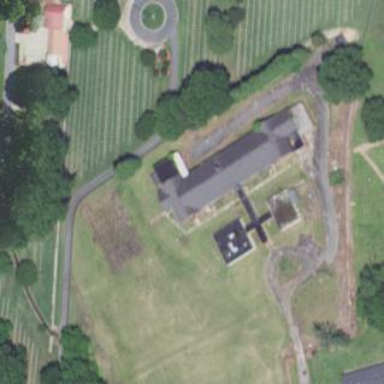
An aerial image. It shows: Historic building.